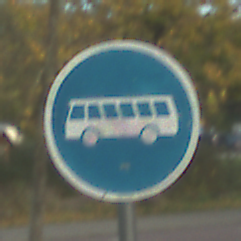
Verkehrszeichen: Busssonderstreifen
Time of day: MorningAfternoon
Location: Outdoor (Urban)
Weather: PartlyCloudy
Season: NotSpecified
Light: Natural